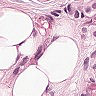
Metastatic tissue present: yes